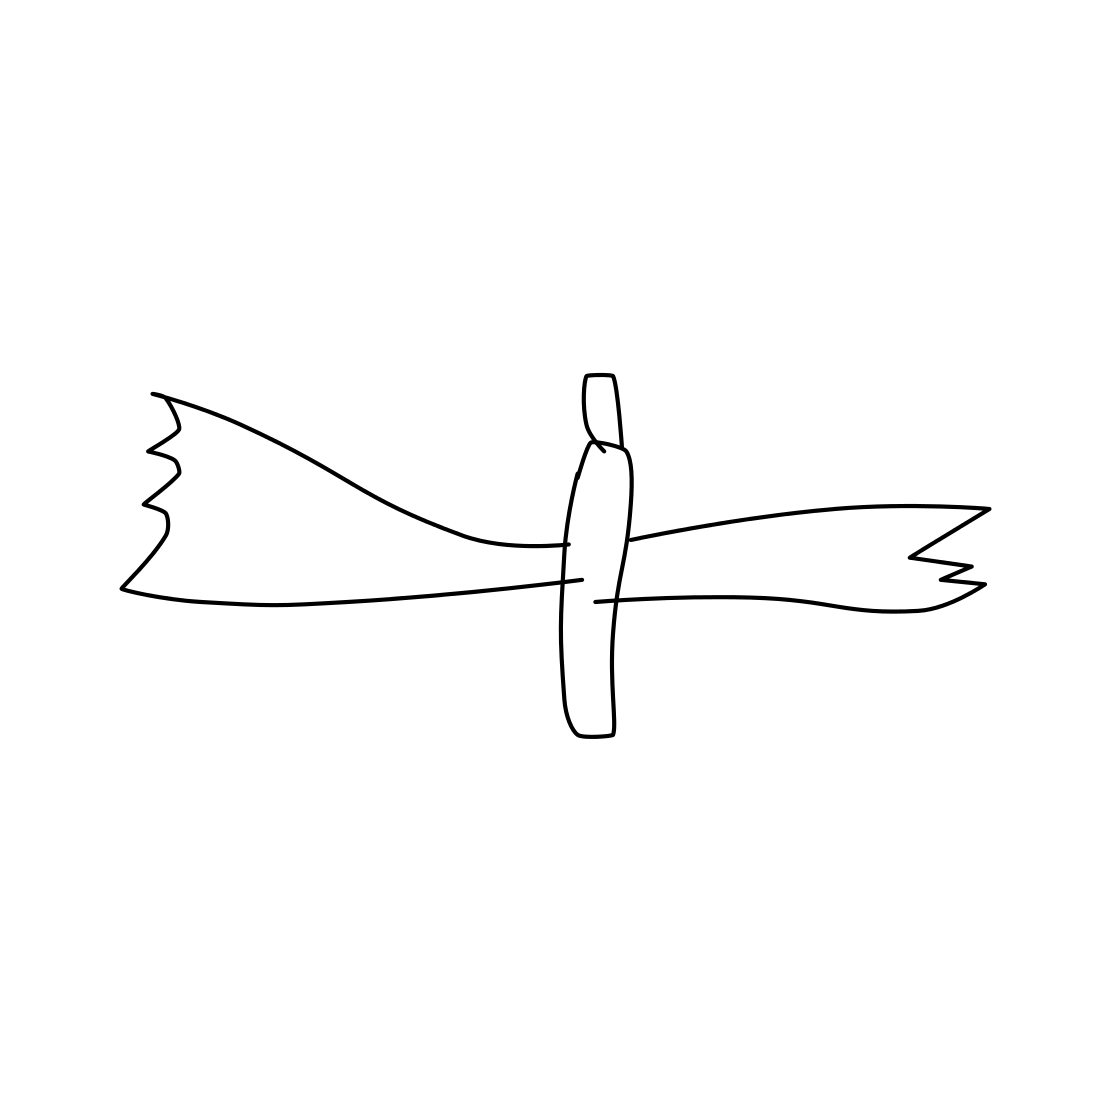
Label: flying bird